Chest X-ray:
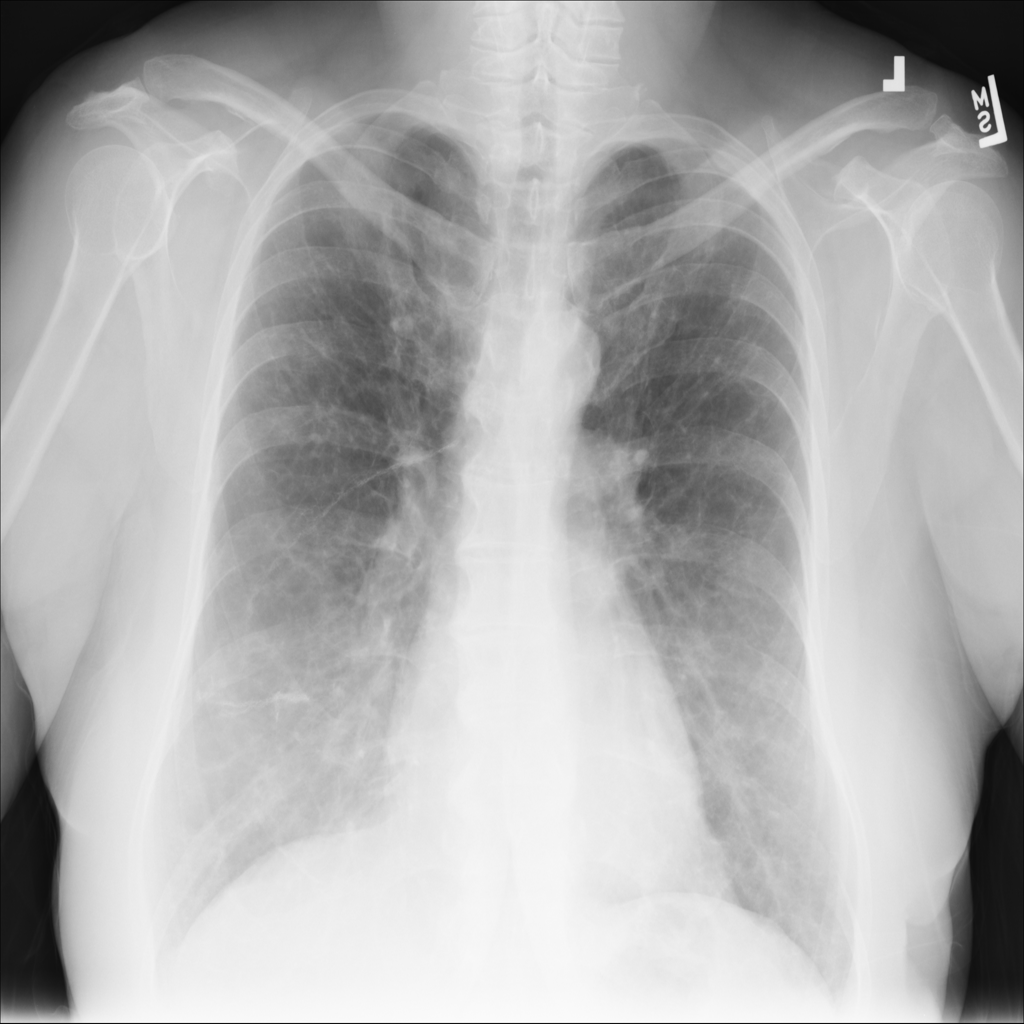
Findings: Fibrosis
No abnormal finding: no